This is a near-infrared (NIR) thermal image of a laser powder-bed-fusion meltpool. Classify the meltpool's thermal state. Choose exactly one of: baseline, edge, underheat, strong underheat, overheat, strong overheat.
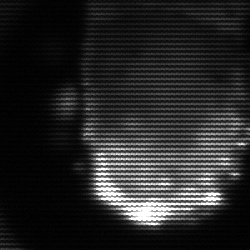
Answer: baseline